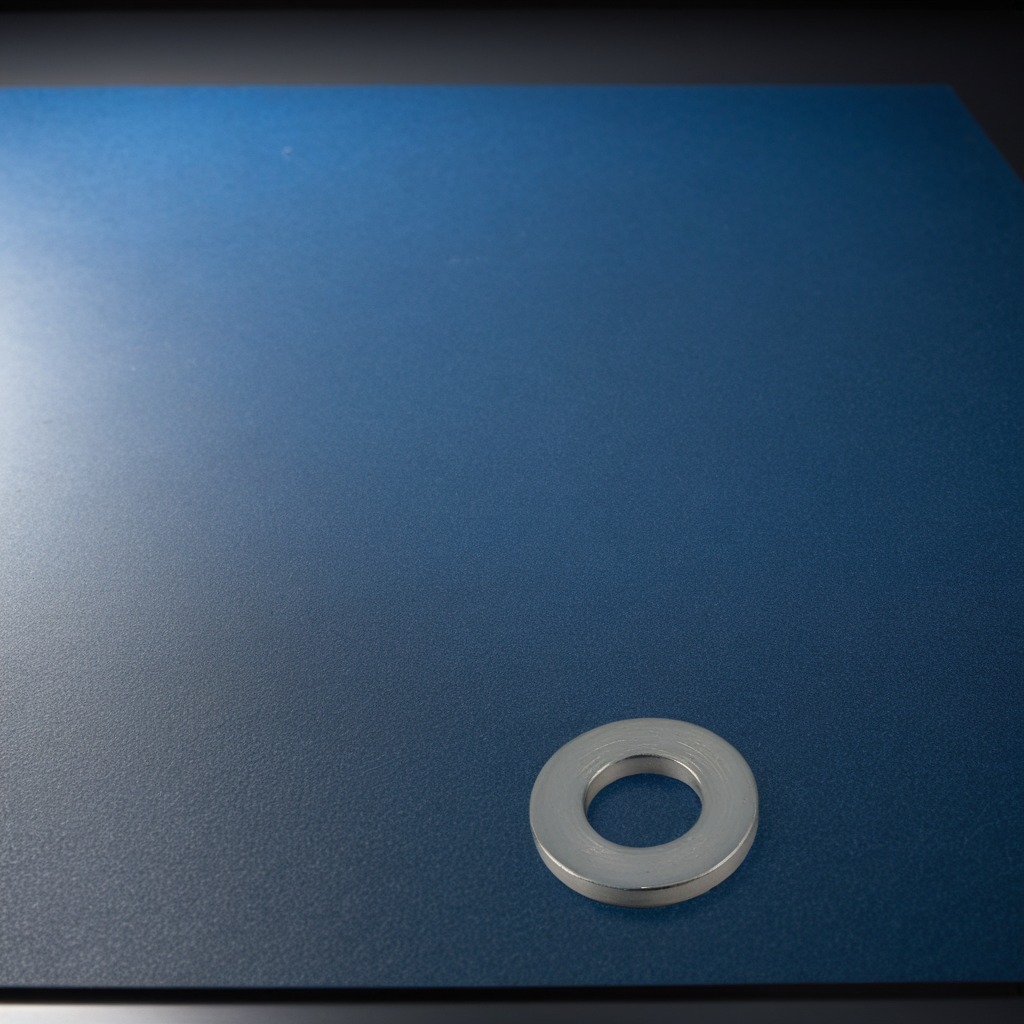
A flat metal washer lying on the granite tabletop.